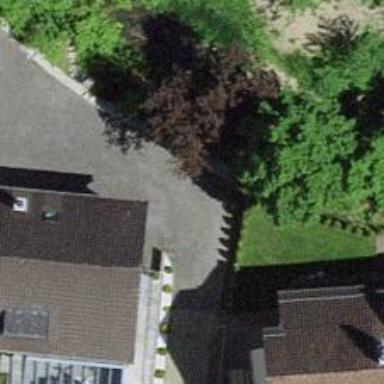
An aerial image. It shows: Driveway leading to service road.